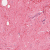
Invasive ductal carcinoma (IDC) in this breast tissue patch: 0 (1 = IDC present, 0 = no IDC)